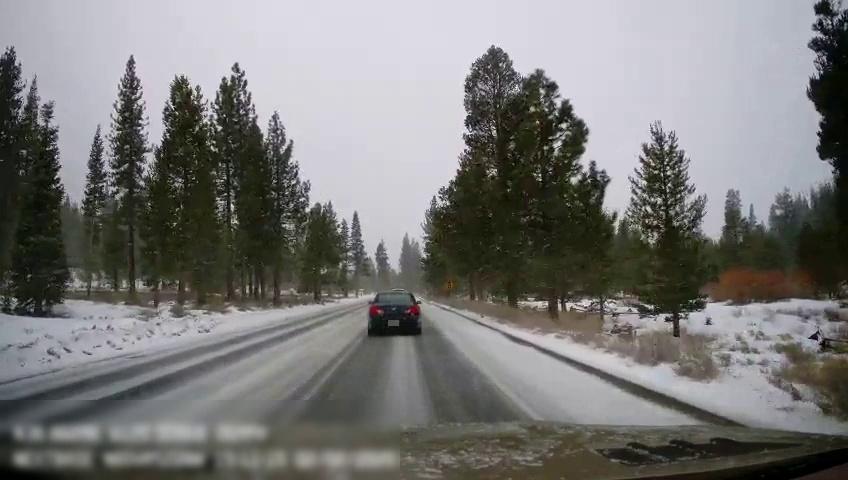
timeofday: Day
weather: Snowy
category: Drivable Space
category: Vehicles | SUV
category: Vehicles | Car